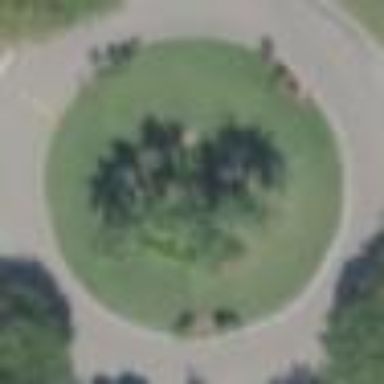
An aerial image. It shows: Roundabout on residential road.